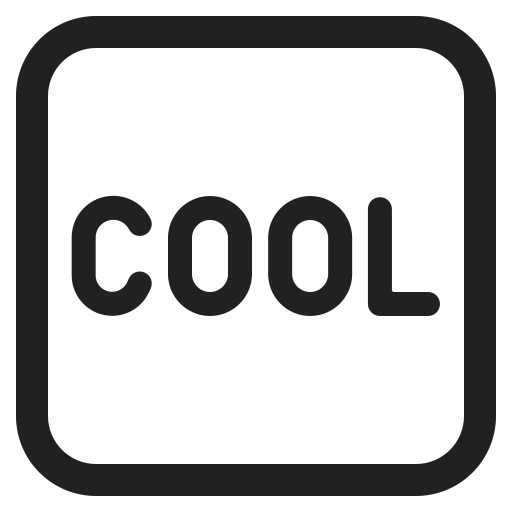
cool button high contrast